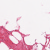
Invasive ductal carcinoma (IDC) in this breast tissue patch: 0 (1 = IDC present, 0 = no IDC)